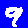
Digit: 9